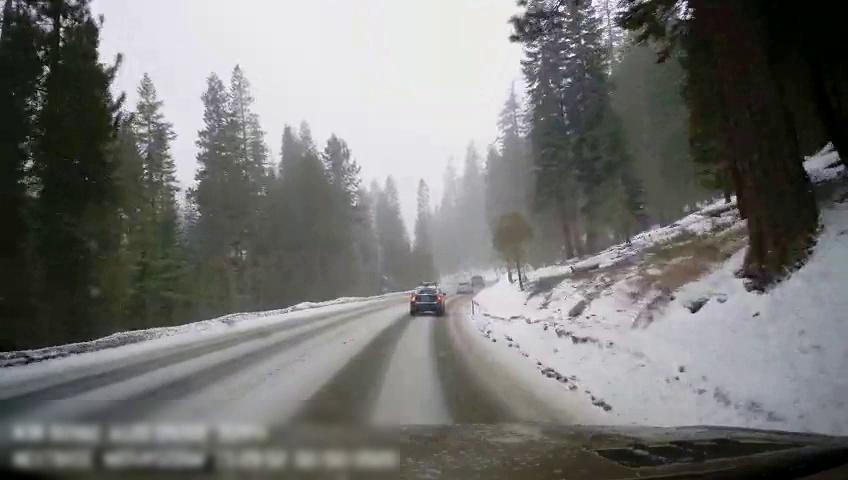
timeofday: Day
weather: Snowy
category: Drivable Space
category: Vehicles | SUV
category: Vehicles | Car
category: Vehicles | SUV